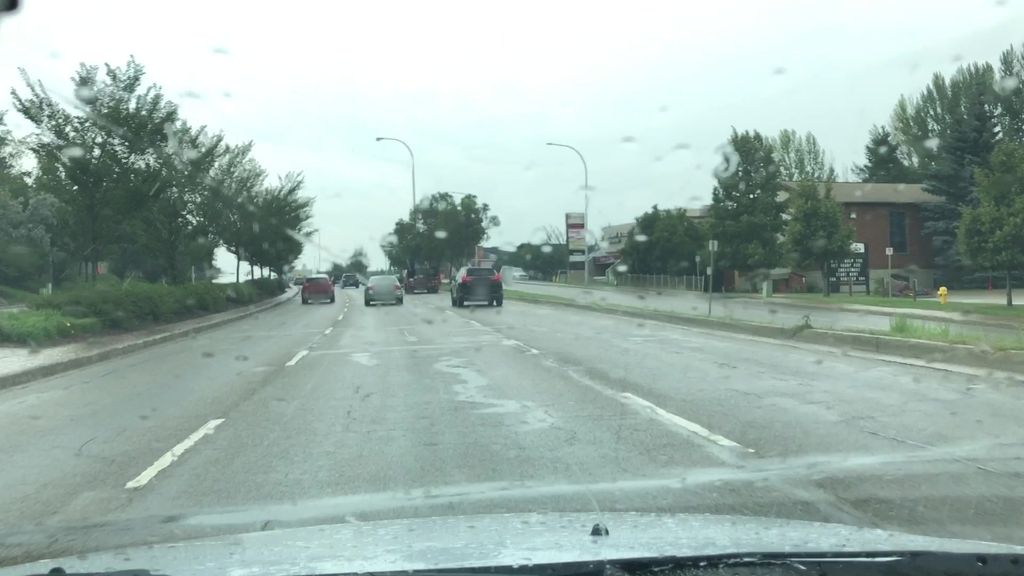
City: edmonton